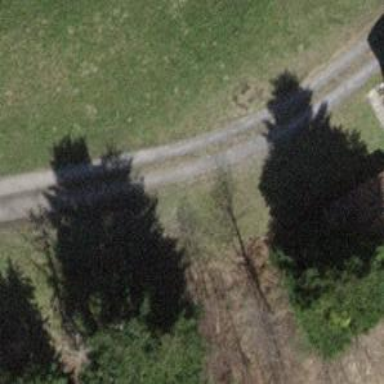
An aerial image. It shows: Gravel track with grade2 quality.